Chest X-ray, PA view. Patient: 56 years old, sex M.
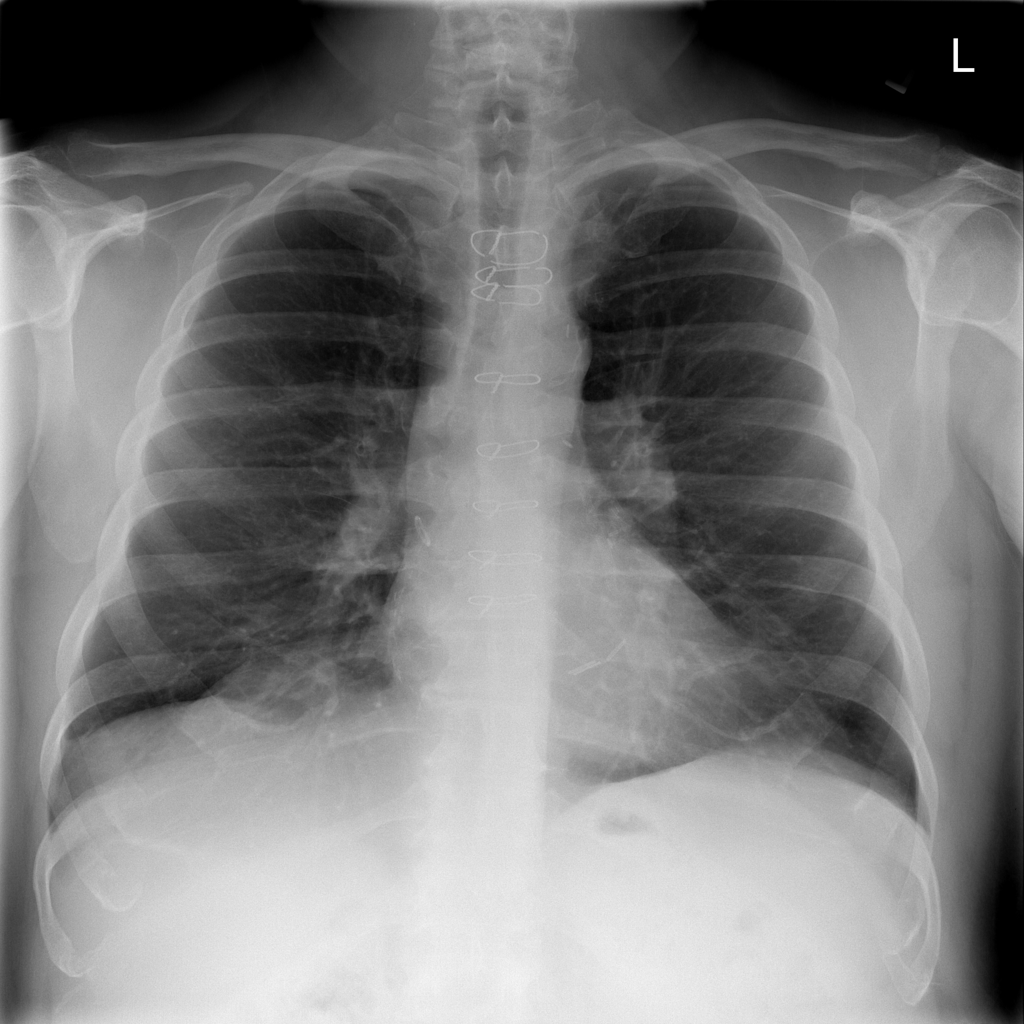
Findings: No Finding